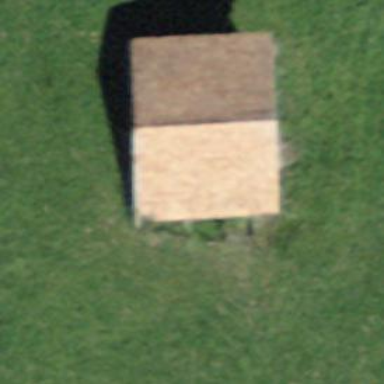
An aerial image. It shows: Barn.